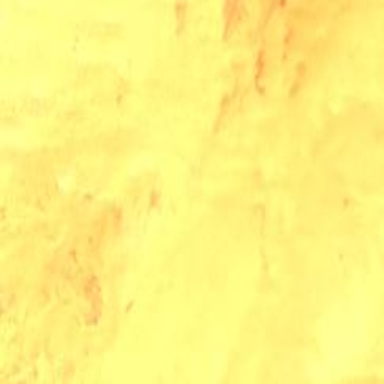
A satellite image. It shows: Erg desert with natural sand.